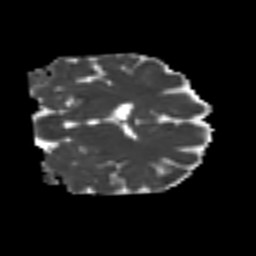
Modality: MD
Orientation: coronal
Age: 50
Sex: female
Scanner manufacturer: siemens
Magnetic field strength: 3 T
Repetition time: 4.999 s
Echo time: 0.07946 s